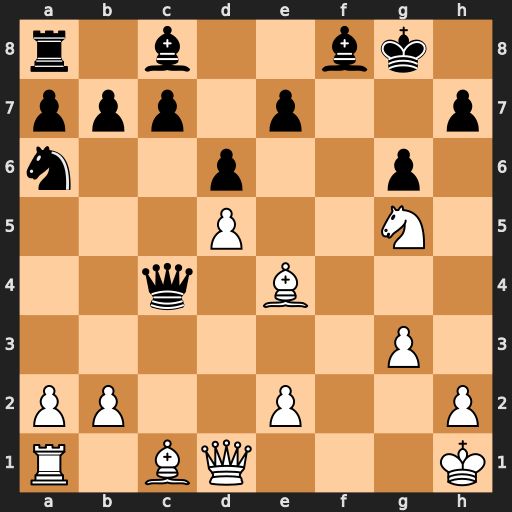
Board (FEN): r1b2bk1/ppp1p2p/n2p2p1/3P2N1/2q1B3/6P1/PP2P2P/R1BQ3K
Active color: w
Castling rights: -
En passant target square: -
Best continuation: Qf1 Qxe4+ Nxe4